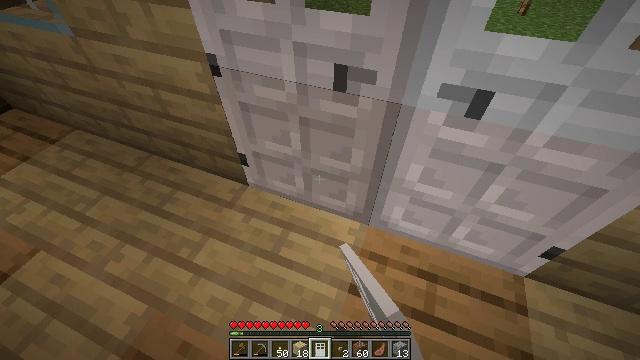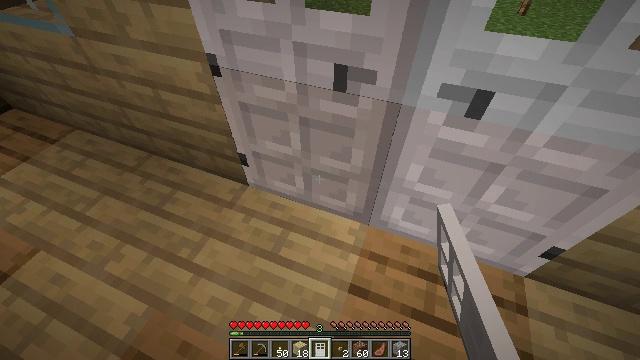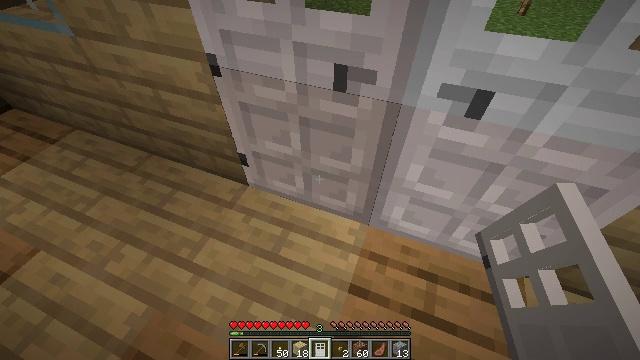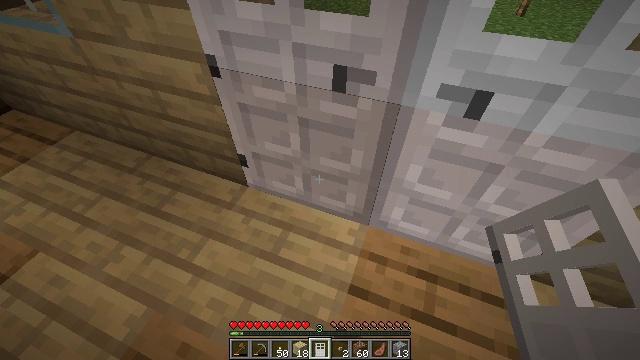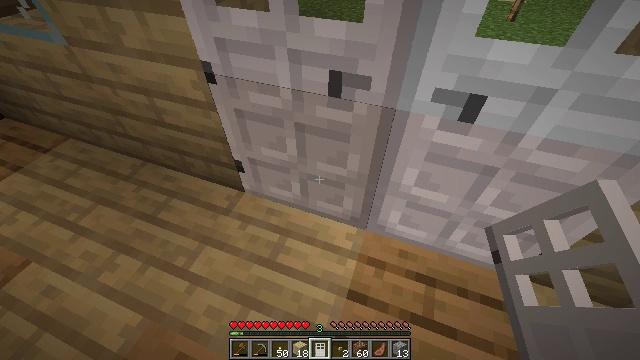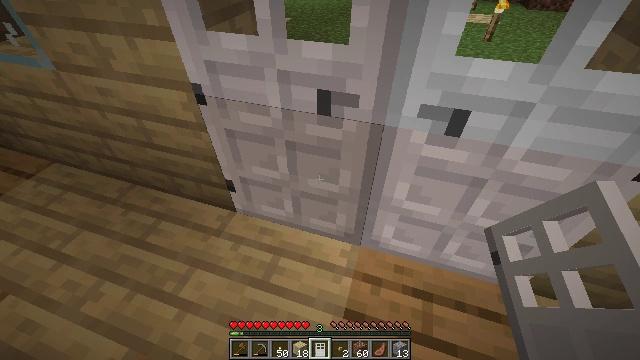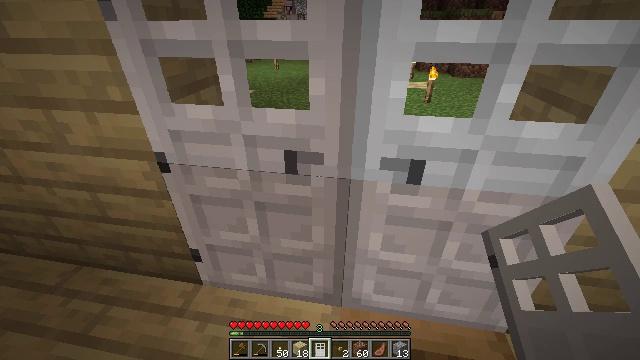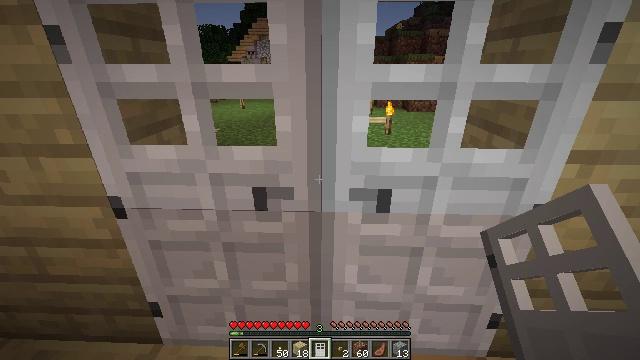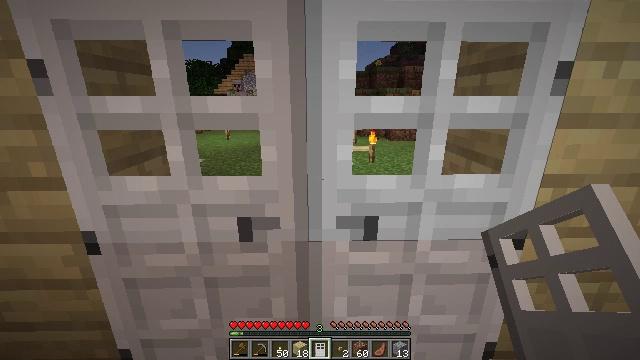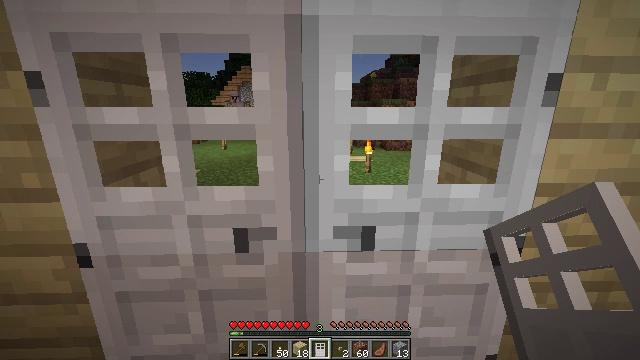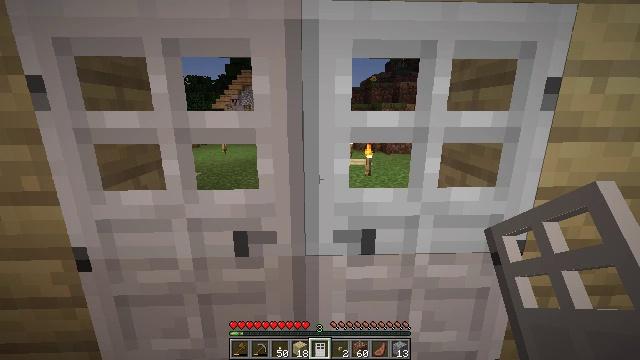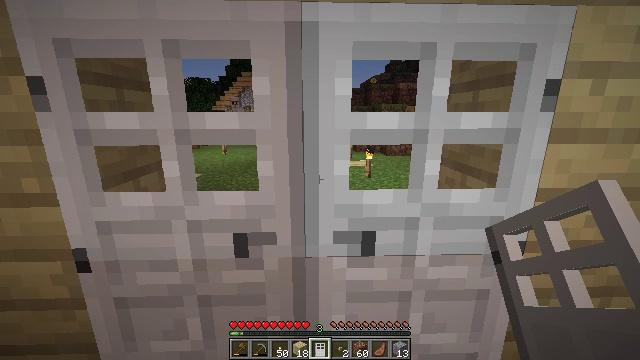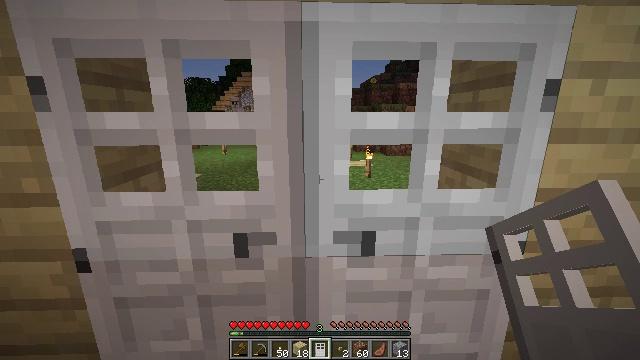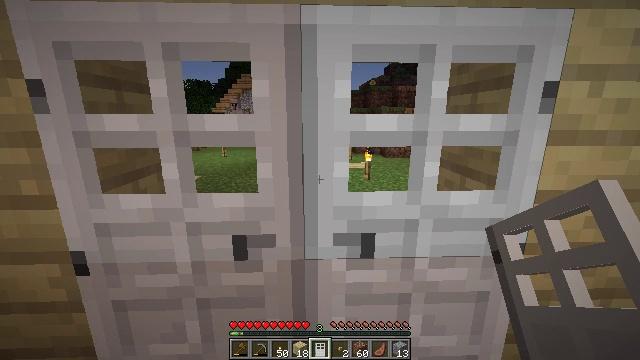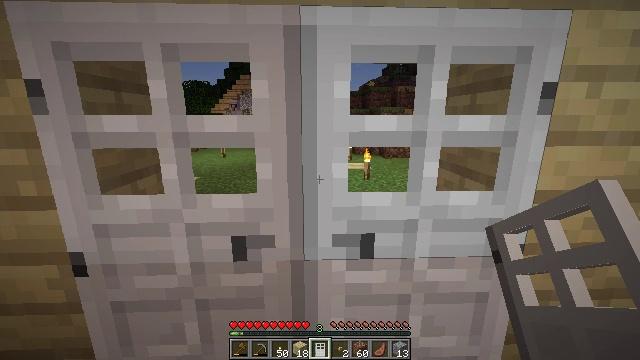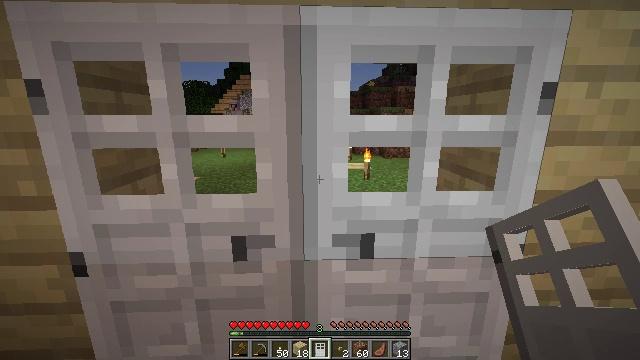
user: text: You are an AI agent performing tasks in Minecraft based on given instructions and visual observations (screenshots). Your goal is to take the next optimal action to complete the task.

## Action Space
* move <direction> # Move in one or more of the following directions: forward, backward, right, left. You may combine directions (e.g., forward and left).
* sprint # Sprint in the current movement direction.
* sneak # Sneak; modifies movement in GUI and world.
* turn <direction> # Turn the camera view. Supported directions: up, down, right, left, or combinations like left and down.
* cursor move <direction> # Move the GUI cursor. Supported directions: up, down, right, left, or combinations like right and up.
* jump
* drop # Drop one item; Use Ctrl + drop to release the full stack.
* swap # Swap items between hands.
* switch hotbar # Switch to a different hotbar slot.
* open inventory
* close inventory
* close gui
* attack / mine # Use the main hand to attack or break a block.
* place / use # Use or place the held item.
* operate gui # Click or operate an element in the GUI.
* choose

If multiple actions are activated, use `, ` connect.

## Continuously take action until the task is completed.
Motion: motion action
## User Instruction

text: Drop an iron door.
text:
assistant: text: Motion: no_op
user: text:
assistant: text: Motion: no_op
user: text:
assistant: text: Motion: no_op
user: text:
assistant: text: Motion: turn right and up
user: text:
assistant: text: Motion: turn right and up
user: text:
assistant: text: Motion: turn right and up
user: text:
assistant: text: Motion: turn right and up
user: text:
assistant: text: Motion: turn right and up
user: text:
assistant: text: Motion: turn up
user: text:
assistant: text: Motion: no_op
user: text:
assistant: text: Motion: no_op
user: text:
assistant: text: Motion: no_op
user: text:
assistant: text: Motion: no_op
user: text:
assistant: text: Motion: no_op
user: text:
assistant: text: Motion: no_op
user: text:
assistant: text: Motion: no_op
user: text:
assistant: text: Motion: no_op
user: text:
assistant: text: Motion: no_op
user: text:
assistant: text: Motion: turn down
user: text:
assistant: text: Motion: no_op
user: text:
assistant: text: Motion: no_op
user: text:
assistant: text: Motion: no_op
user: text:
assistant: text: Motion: no_op
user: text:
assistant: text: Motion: turn right
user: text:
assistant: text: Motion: turn right
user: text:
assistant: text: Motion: turn right
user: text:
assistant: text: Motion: no_op
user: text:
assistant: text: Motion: no_op
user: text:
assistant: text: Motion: turn right
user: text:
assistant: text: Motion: turn right and up